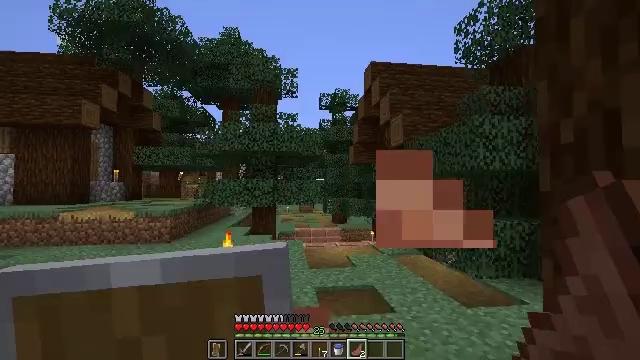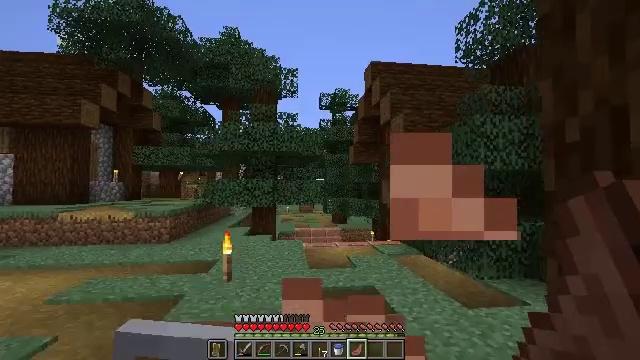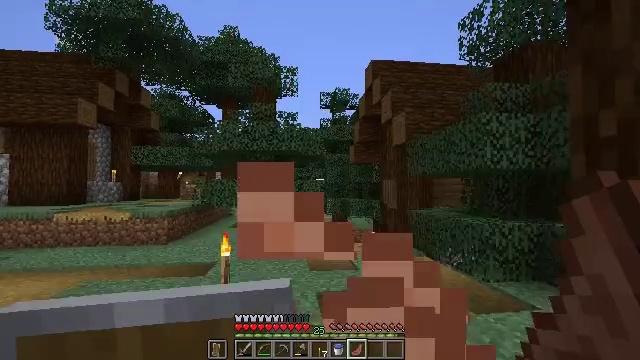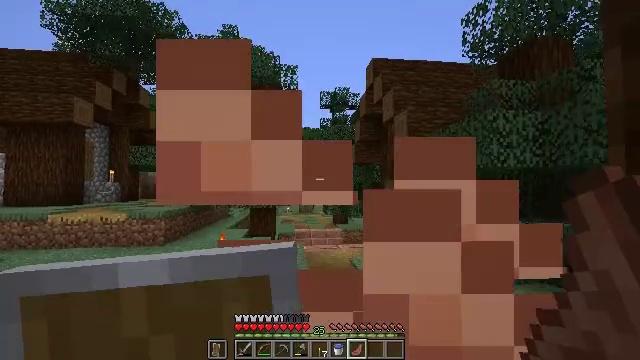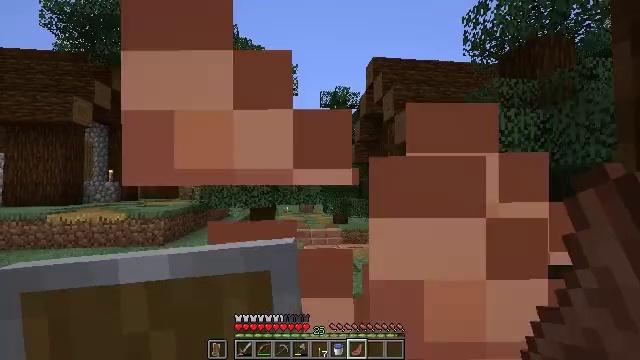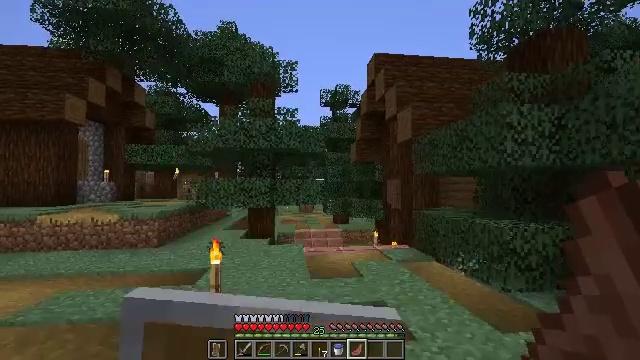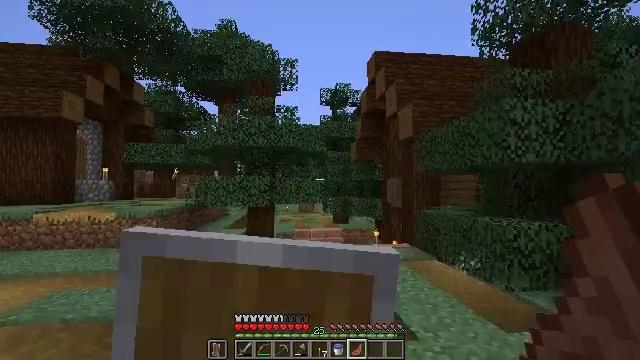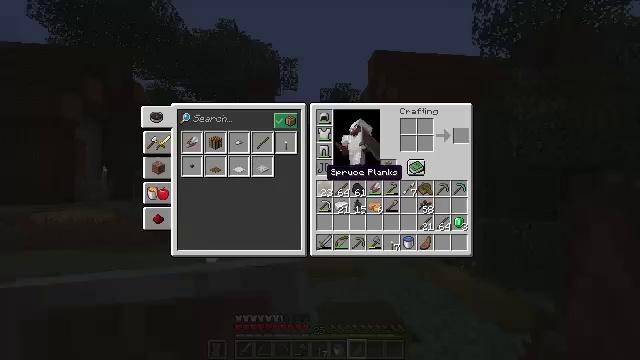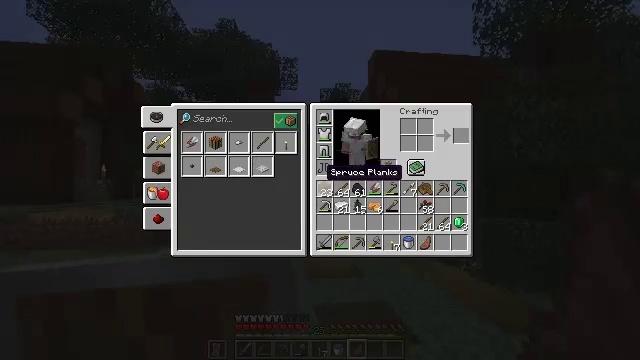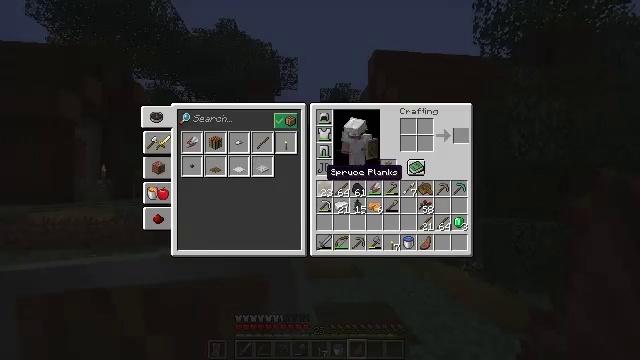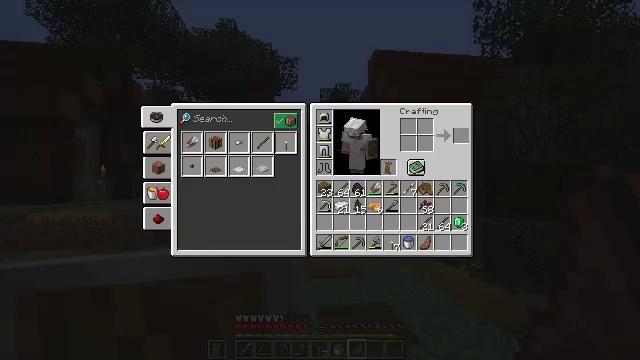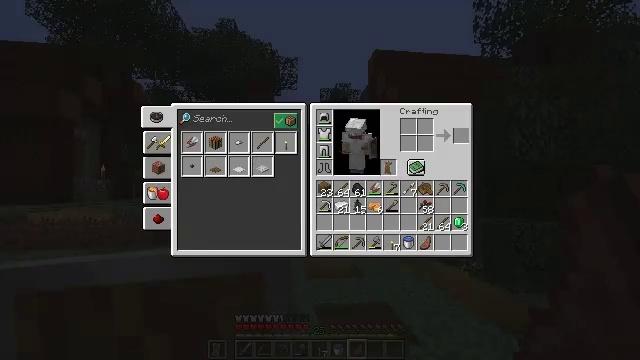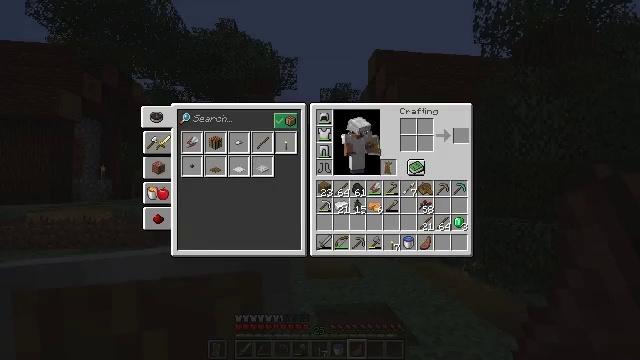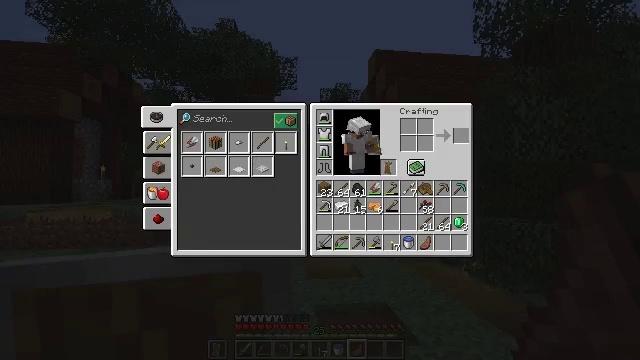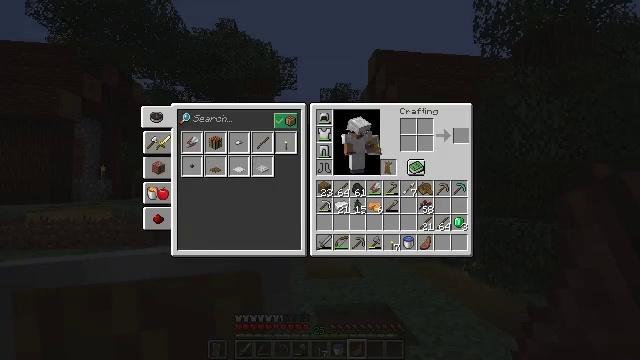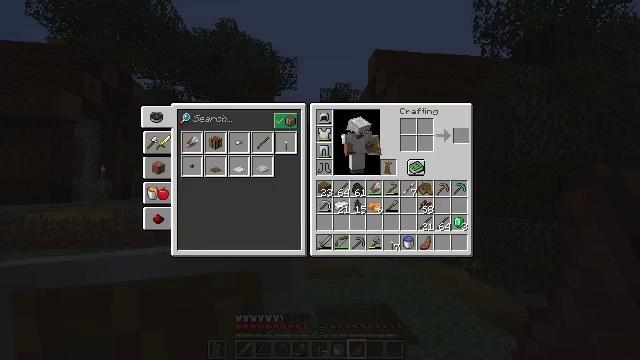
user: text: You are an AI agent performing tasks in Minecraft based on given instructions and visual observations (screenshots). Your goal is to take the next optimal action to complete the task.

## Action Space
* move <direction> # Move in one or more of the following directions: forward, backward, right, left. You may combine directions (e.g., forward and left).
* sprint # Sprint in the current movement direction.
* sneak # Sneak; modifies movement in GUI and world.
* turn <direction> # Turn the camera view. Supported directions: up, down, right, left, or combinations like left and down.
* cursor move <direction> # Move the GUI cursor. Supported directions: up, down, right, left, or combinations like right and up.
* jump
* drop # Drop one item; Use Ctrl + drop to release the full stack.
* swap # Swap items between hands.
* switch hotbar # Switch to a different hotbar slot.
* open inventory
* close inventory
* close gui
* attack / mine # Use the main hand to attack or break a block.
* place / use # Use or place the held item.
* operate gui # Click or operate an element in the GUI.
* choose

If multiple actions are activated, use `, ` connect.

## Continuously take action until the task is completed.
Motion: motion action
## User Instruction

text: Break the lectern to relocate it.
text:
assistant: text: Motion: move forward, use / place
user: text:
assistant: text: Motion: move forward, use / place
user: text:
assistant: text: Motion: move forward, use / place
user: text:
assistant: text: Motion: move forward, use / place
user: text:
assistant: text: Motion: move forward, use / place
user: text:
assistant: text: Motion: move forward, use / place
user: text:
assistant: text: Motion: open inventory
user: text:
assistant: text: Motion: open inventory
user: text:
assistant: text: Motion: open inventory
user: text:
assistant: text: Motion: cursor move right
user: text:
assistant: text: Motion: cursor move right and up
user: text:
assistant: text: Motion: cursor move right
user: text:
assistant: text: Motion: no_op
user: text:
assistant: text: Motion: no_op
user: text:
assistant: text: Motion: no_op
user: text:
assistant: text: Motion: no_op
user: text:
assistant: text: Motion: no_op
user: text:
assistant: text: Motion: no_op
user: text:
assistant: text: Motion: no_op
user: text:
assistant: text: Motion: no_op
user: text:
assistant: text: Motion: no_op
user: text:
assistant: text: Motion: no_op
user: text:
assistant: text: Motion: no_op
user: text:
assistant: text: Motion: no_op
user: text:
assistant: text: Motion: no_op
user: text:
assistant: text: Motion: no_op
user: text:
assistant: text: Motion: no_op
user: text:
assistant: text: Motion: turn left and down
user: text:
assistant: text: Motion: turn left and down
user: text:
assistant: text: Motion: move forward, turn left and down